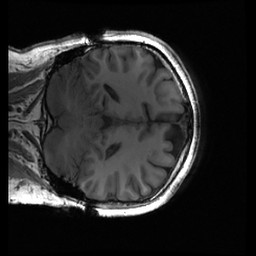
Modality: inplaneT1
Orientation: coronal